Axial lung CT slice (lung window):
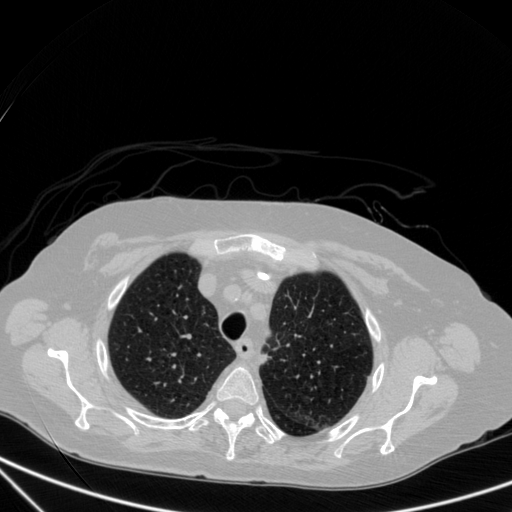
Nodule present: no